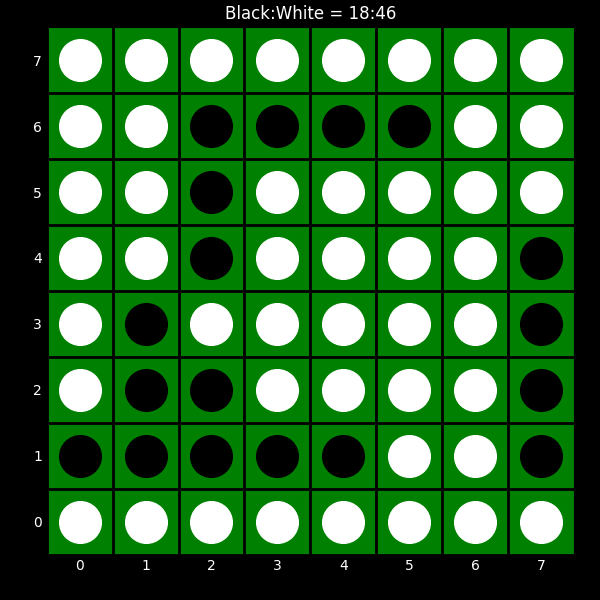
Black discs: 18
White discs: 46